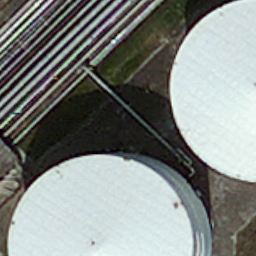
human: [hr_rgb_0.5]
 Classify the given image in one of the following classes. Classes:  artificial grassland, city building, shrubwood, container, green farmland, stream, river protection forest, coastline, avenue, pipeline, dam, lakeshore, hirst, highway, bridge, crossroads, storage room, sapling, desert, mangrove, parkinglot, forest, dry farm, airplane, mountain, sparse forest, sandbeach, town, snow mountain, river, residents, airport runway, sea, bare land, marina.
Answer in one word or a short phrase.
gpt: storage room